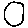
Label: circle